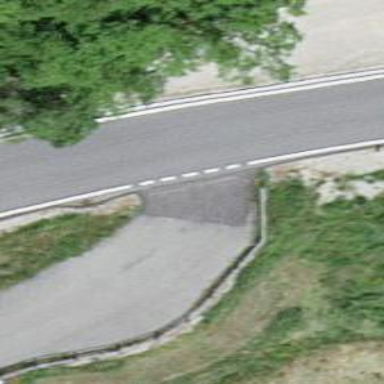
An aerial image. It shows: Tertiary road with asphalt surface.